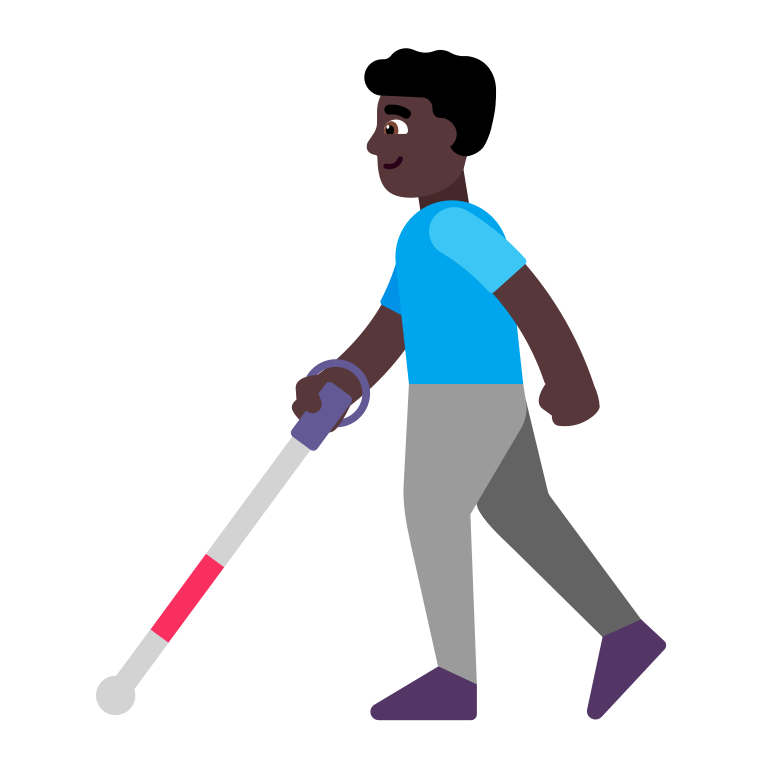
man with white cane flat dark